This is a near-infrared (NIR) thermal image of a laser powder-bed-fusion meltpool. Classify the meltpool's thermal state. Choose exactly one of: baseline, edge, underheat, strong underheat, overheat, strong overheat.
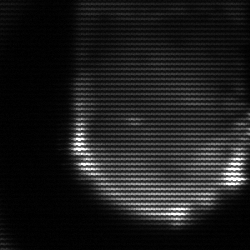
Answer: edge